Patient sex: F
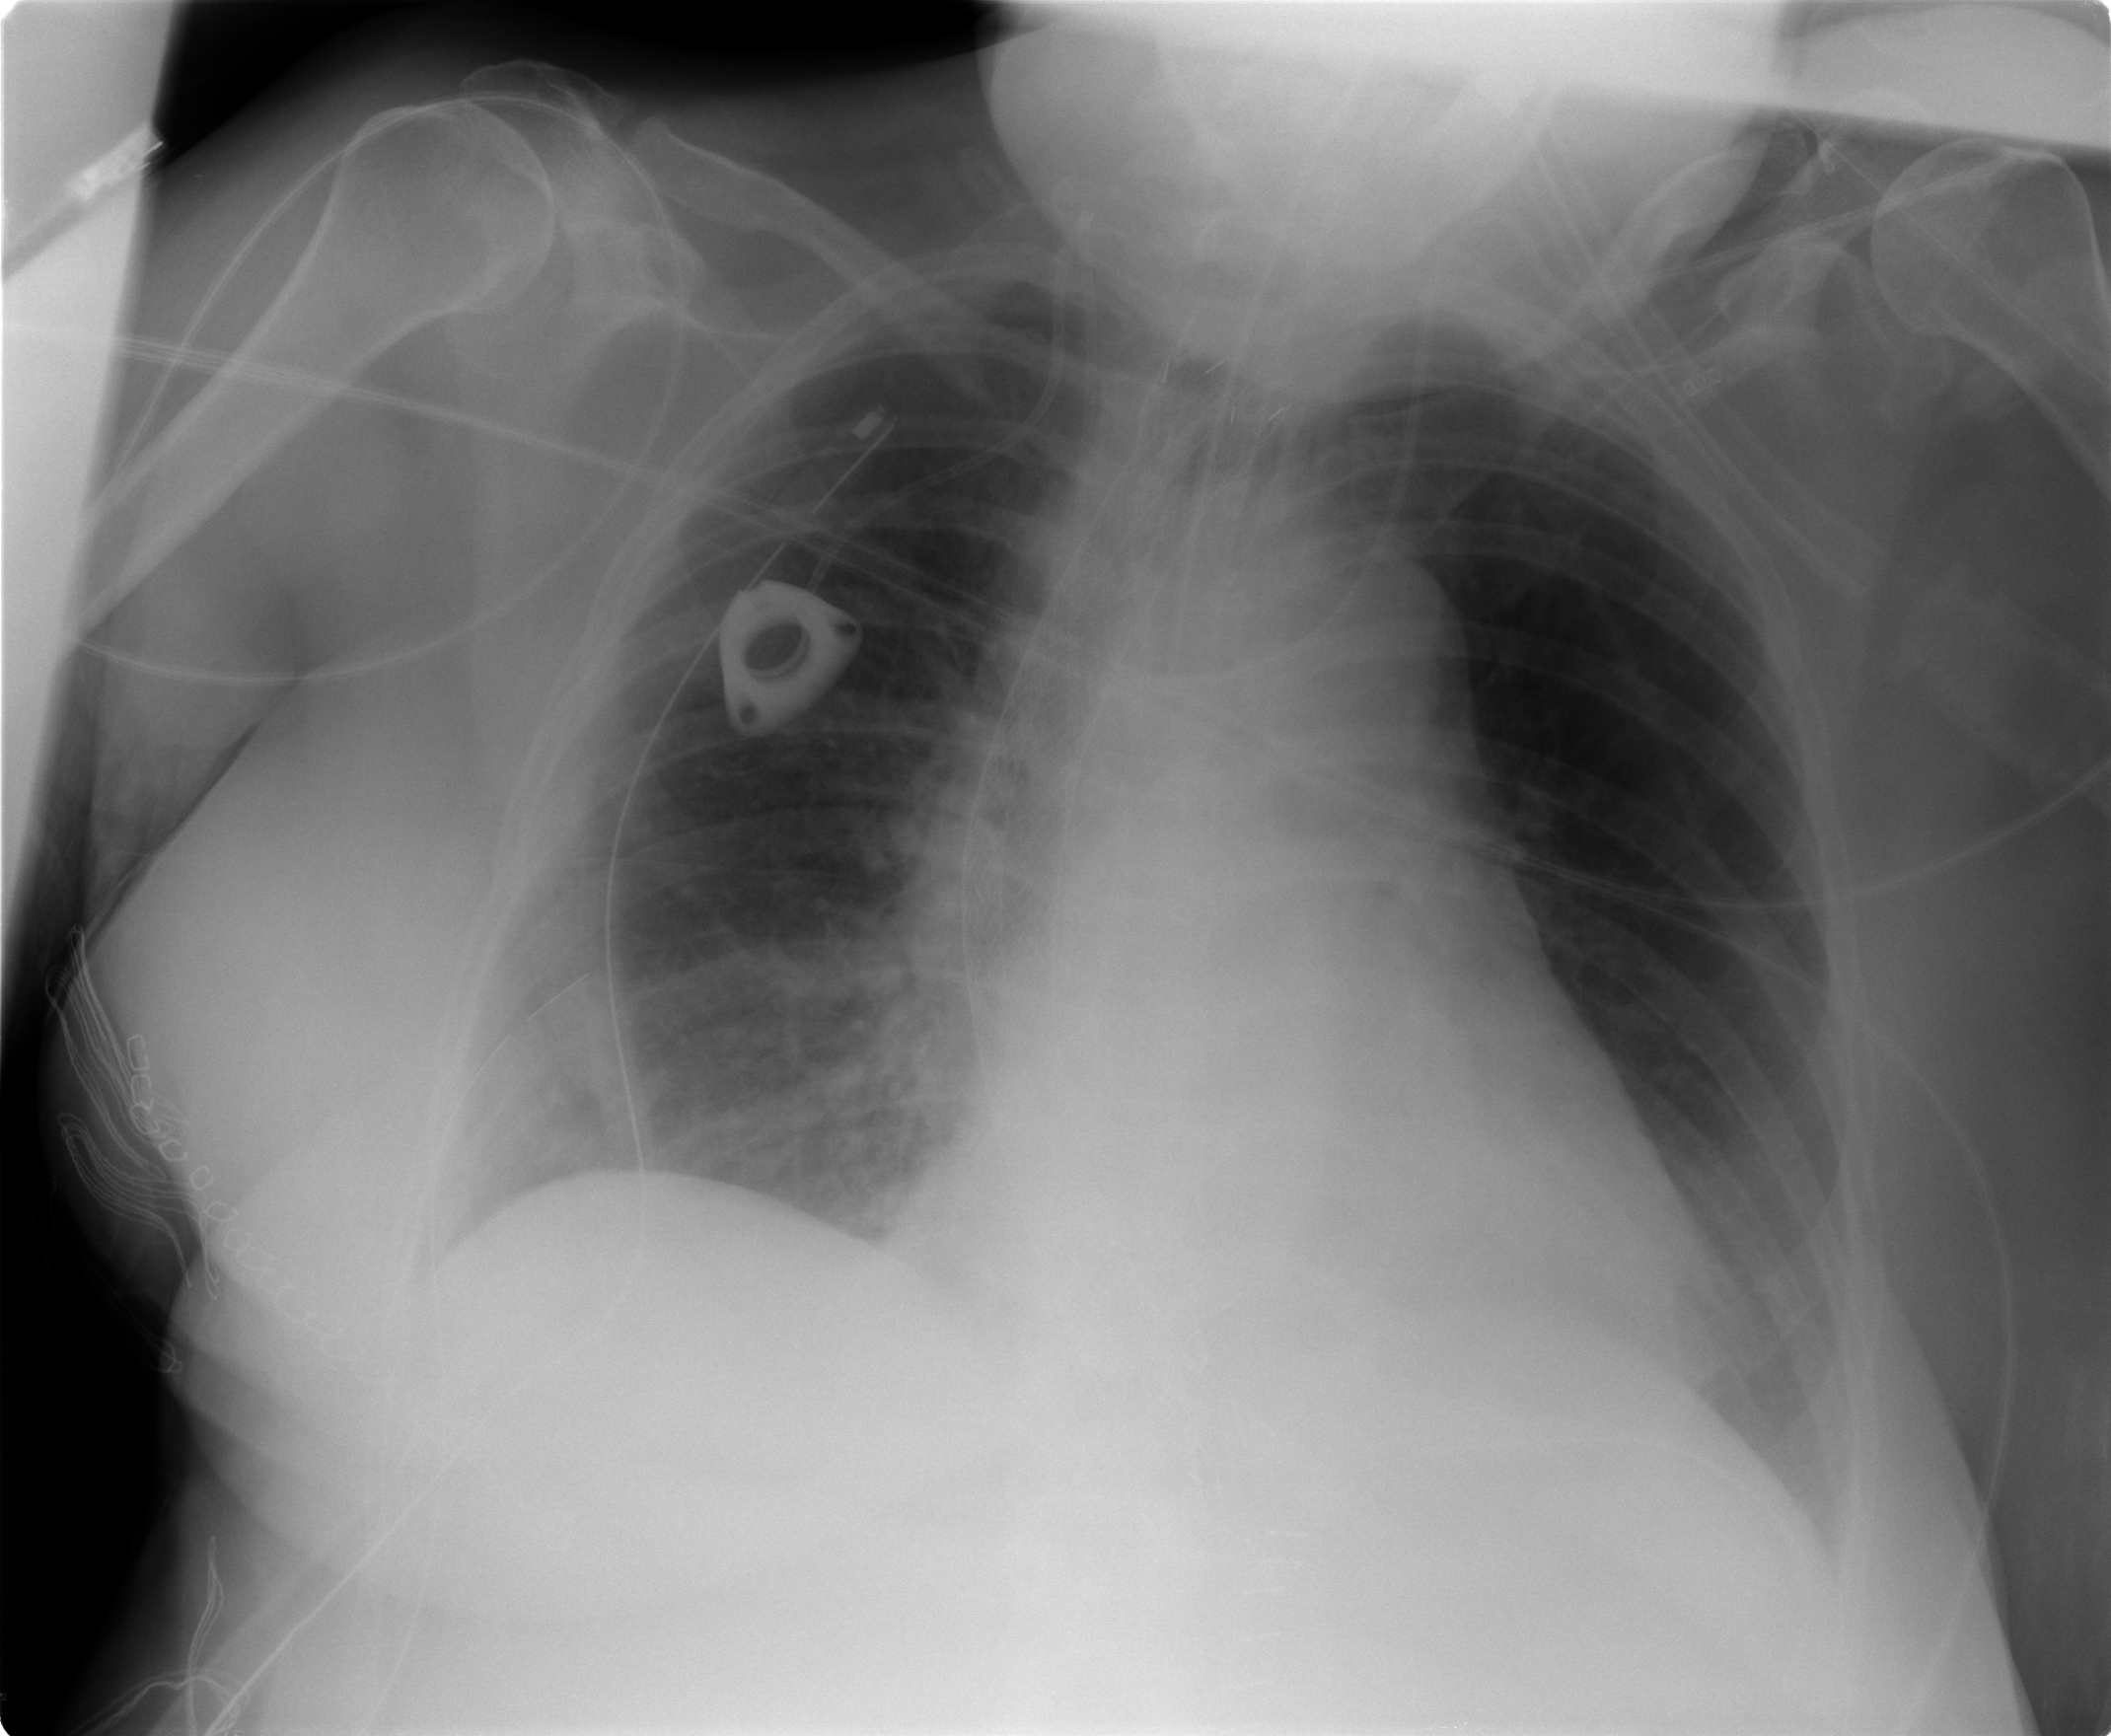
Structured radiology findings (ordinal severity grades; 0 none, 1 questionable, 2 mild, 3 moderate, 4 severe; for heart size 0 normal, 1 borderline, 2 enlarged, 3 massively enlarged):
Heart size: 2
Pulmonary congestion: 2
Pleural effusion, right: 0
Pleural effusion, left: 2
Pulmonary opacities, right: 2
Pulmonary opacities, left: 0
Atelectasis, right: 2
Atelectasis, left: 2